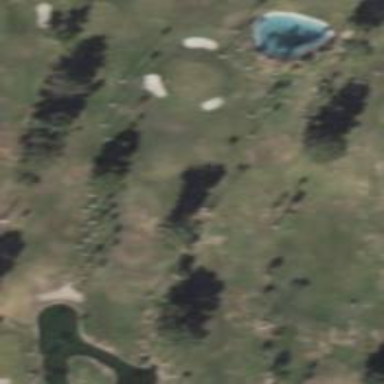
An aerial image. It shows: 9-hole golf course in leisure land setting.